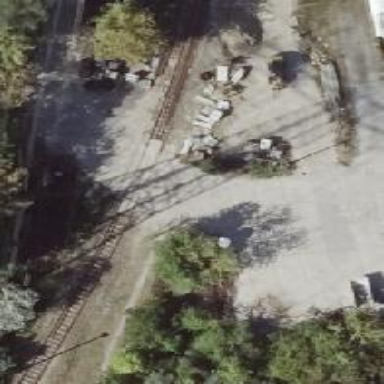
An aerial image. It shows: Level crossing along the railway.